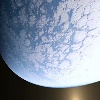
Label: cloud